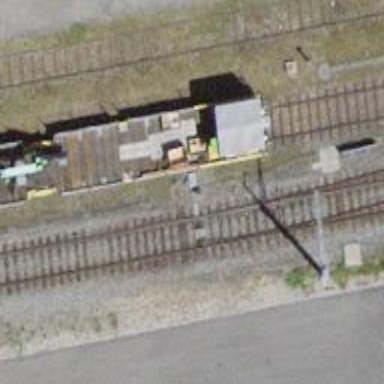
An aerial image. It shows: Railway switch.